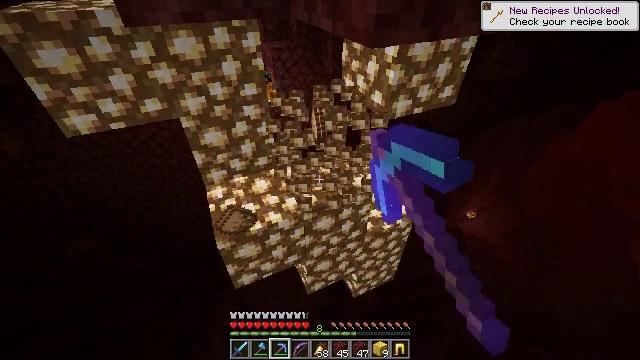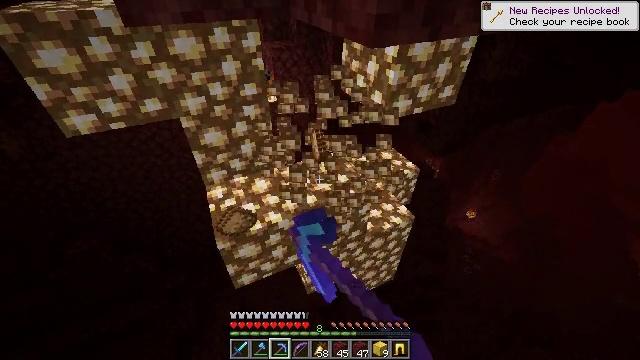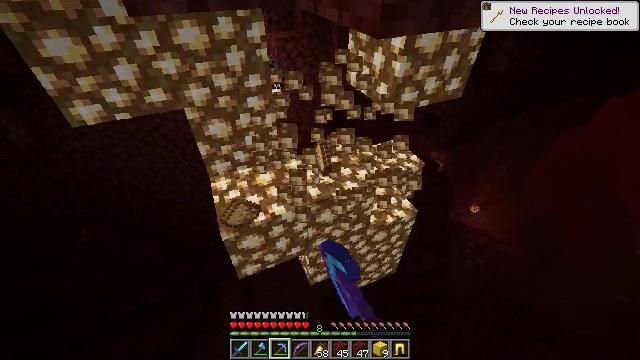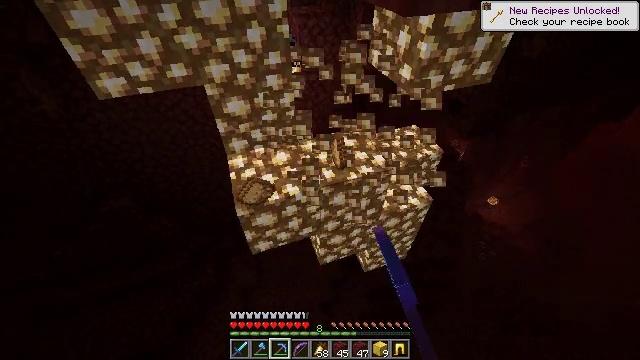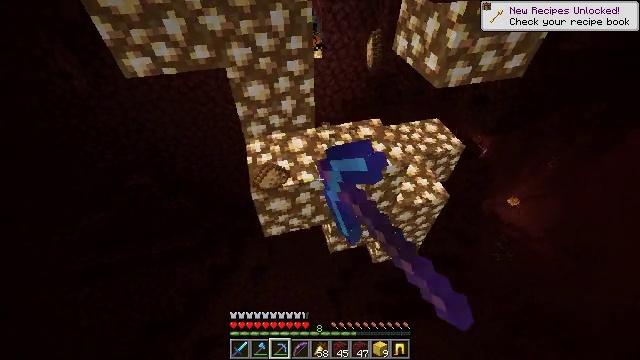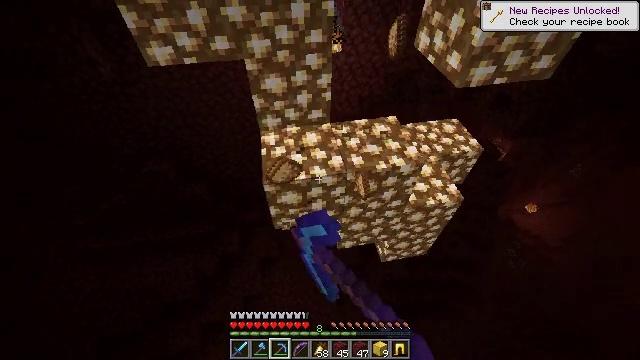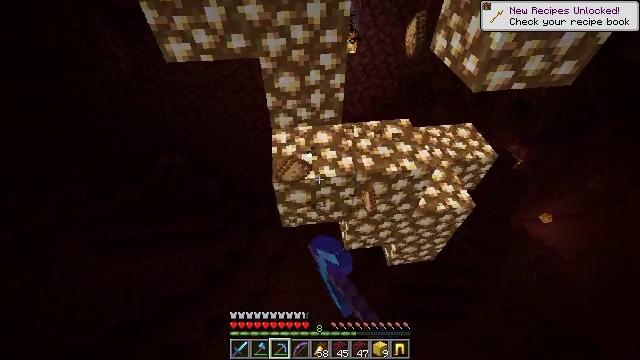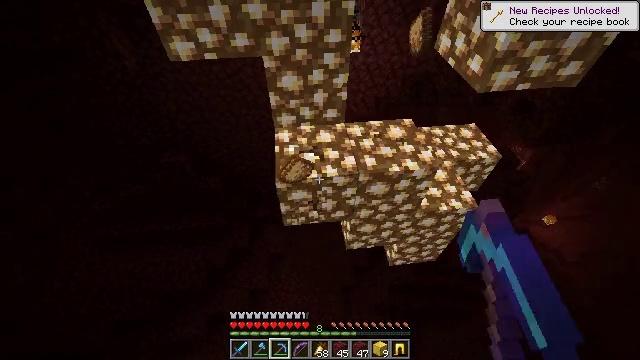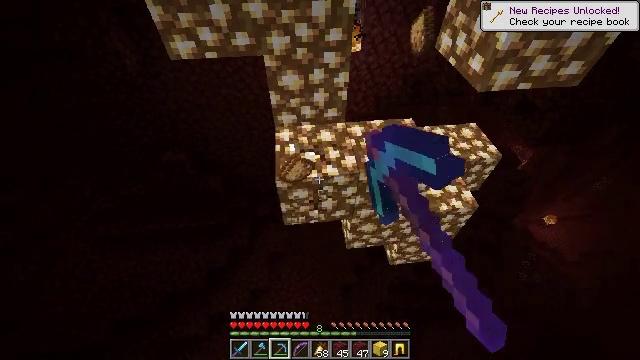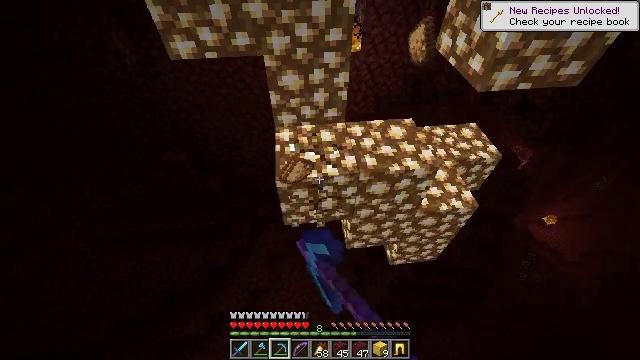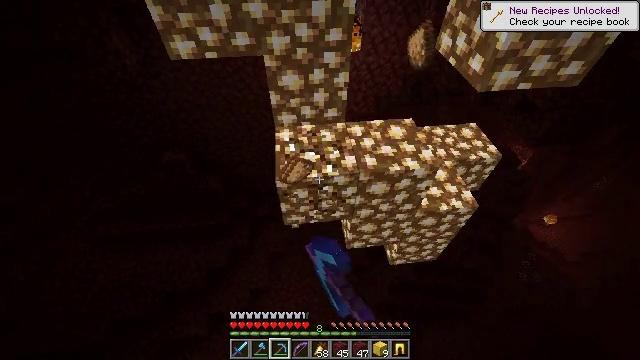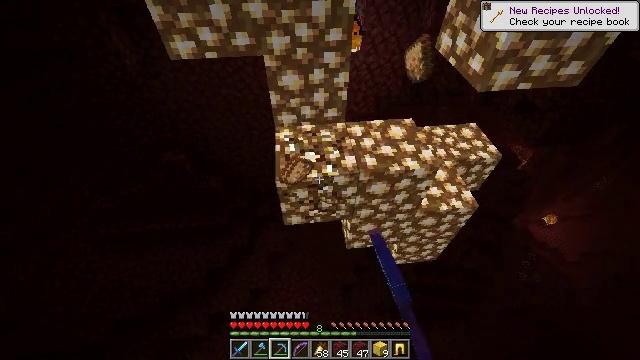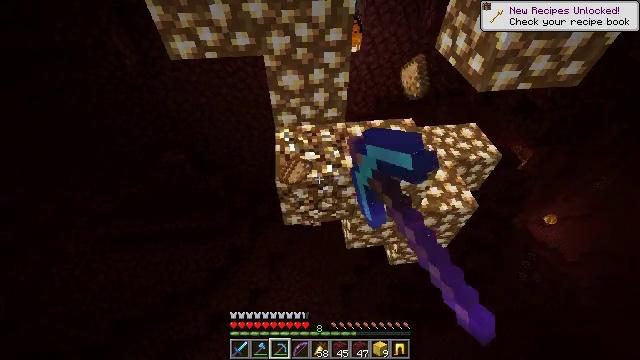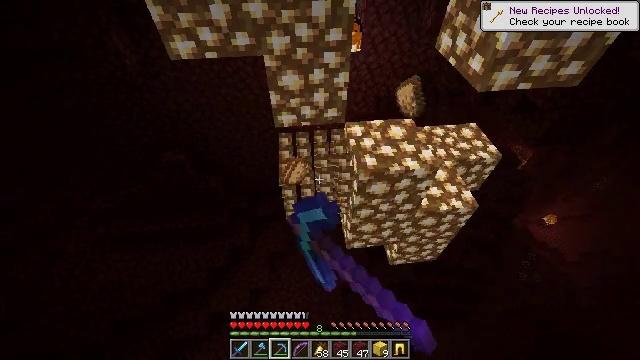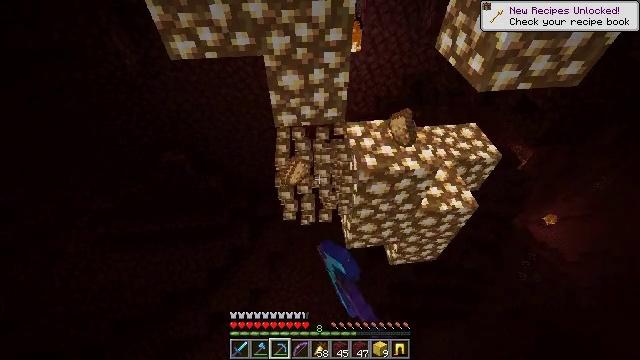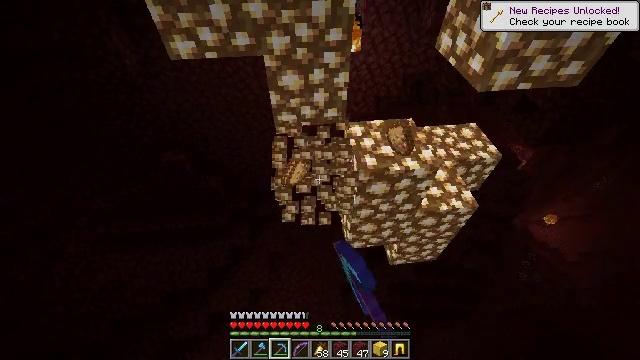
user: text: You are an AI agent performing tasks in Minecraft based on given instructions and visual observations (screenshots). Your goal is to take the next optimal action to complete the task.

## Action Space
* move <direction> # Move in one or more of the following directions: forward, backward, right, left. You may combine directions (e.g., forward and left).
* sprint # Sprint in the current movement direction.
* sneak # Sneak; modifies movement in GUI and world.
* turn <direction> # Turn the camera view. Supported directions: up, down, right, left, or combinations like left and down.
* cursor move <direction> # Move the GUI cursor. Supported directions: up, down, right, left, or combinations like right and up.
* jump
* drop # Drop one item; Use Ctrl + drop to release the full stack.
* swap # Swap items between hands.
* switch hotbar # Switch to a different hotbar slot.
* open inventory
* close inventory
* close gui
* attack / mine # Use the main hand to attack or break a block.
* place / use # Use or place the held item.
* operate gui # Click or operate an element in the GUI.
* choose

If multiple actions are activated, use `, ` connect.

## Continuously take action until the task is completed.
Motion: motion action
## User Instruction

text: Destroy the glowstone to harvest components.
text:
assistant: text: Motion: sneak, attack / mine
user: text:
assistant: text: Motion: sneak, turn left and down, attack / mine
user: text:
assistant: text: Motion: sneak, turn left and down, attack / mine
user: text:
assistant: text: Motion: sneak, turn left and down, attack / mine
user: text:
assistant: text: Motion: sneak, turn left and down, attack / mine
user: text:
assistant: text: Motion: sneak, turn left, attack / mine
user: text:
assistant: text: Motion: sneak, attack / mine
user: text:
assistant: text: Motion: sneak, attack / mine
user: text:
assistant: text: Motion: sneak, attack / mine
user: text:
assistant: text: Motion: sneak, attack / mine
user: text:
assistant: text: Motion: sneak, attack / mine
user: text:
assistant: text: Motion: sneak, attack / mine
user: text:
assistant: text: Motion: sneak, attack / mine
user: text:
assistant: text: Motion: sneak, attack / mine
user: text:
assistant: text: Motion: sneak, attack / mine
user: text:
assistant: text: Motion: sneak, attack / mine
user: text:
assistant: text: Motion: sneak, turn right, attack / mine
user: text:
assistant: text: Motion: sneak, turn right, attack / mine
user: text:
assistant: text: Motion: sneak, turn right, attack / mine
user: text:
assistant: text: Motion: sneak, turn right, attack / mine
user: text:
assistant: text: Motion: sneak, turn right, attack / mine
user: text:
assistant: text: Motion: sneak, attack / mine
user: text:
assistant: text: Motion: sneak, attack / mine
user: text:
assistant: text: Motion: sneak, attack / mine
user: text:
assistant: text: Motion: sneak, attack / mine
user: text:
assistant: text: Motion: sneak, attack / mine
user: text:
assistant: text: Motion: sneak, attack / mine
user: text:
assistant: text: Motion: sneak, attack / mine
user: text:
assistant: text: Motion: sneak, attack / mine
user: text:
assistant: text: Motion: sneak, attack / mine